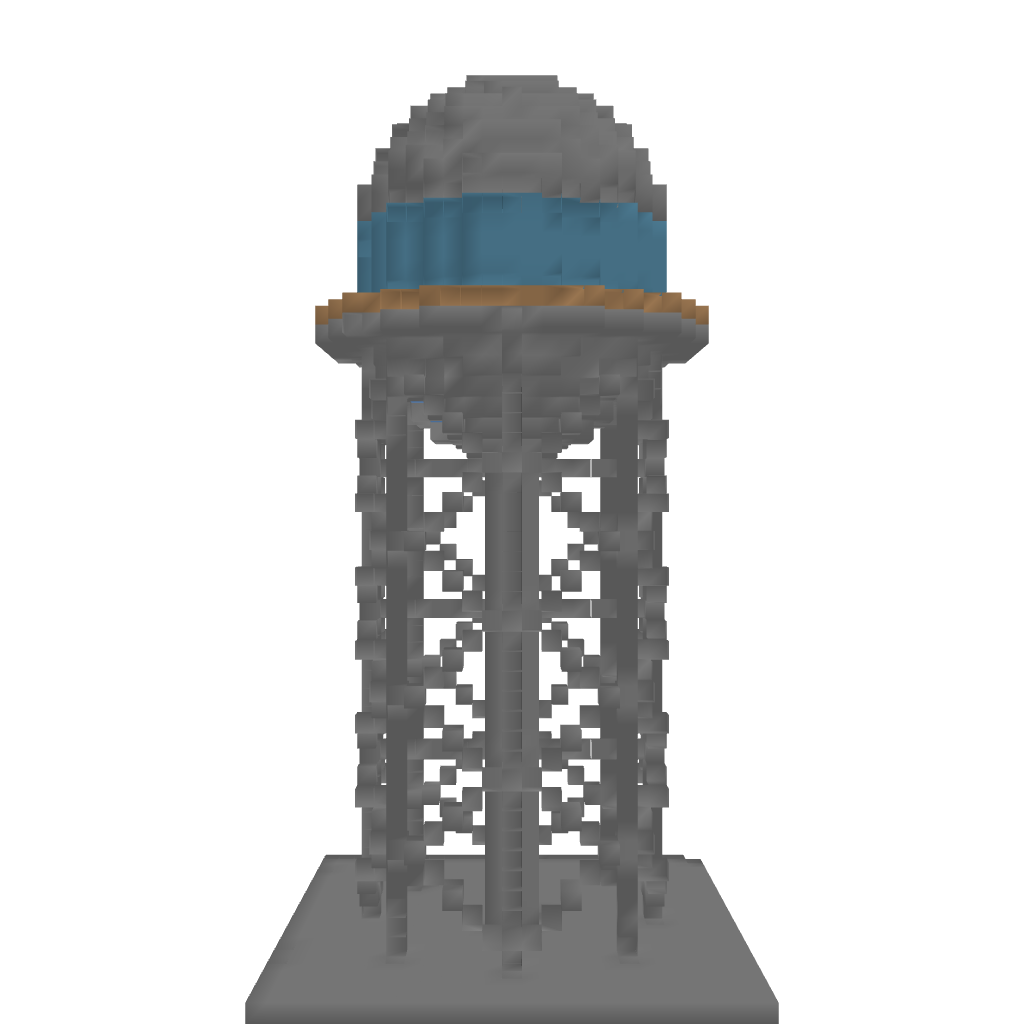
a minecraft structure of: Modern water tower high quality